Question: I have a table content marked with div with height of 200px. Table content is user input & dynamic . I am using JQuery to modulate scroll bar but if i use normal scroll appears at the beginning..
If the div content crosses 200px height then JQuery scroll bar appears along with normal scroll bar.
I want to show the JQuery scroll bar always visible irrespective of div height but not with normal scroll bar as shown in below image.
>

>
'''
<style type="text/css">
#boxscroll {
height: 200px;
width: 230px;
overflow-y: scroll !important; }
</style>
'''
>
'''
<script src="js/jquery.min.js"></script>
<script src="js/jquery.nicescroll.min.js"></script>
'''
Download JQUERY here... <URL>
'''
<script>
$(document).ready(function() {
var nicesx = $("#boxscroll").niceScroll({touchbehavior:false,cursorcolor:"#CCC",cursoropacitymax:0.8,cursorwidth:4,autohidemode:false});
});
</script>
'''
>
'''
<div id="boxscroll">
<TABLE id="ItemTable" width="230" border="0" cellspacing="0" cellpadding="0">
....content goes here....
</TABLE>
</div>
'''
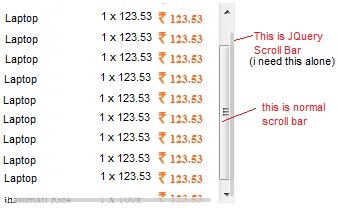
Answer: '''
<script>
$(document).ready(function() {
var nicesx = $("#boxscroll").niceScroll({nativeparentscrolling: false,touchbehavior:false,cursorcolor:"#CCC",cursoropacitymax:0.8,cursorwidth:4,autohidemode:false});
});
</script>
<style>
#boxscroll {
height: 200px;
width: 230px;
overflow-y: hidden; }
</style>
'''
This should work.
For displaying the scroll bar at any height:
'''
.nicescroll-rails div{
display: inline !important;
min-height: 30px;
}
.nicescroll-rails {
display: inline !important;
}
'''